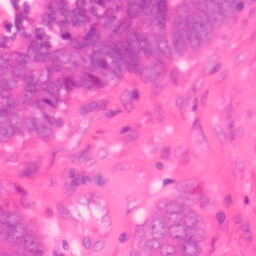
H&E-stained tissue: Colon